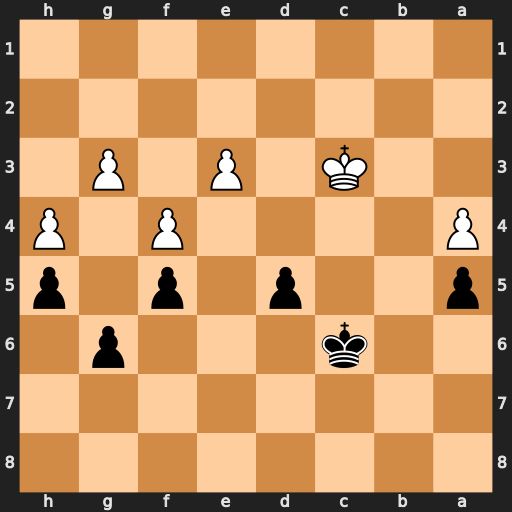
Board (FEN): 8/8/2k3p1/p2p1p1p/P4P1P/2K1P1P1/8/8
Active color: b
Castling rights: -
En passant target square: -
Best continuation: Kc5 Kd3 Kb4